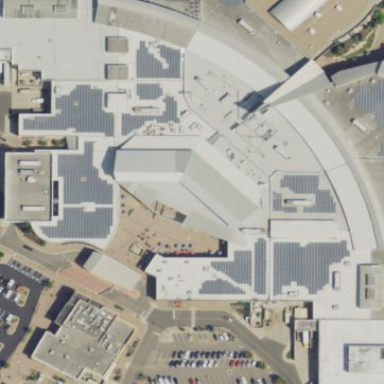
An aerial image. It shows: Retail building which is mall.